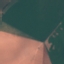
Land use / land cover: AnnualCrop